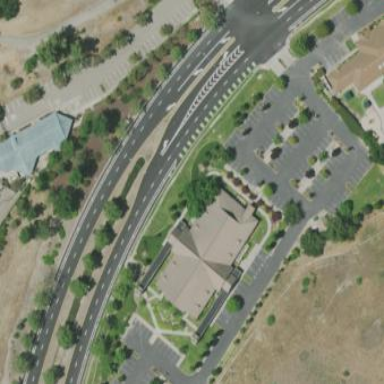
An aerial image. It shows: Beautiful church building.